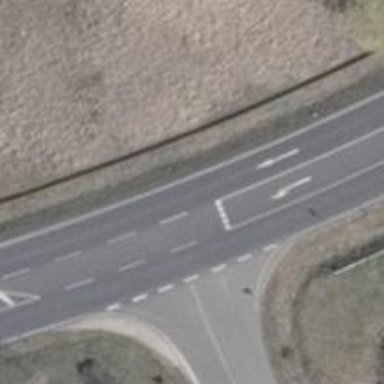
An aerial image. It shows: Asphalt road classified as primary highway.